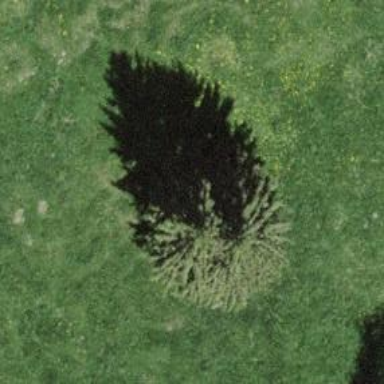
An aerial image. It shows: Beautiful tree in nature.